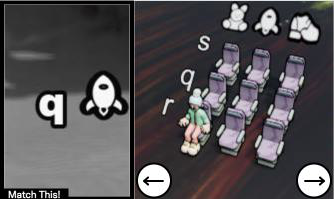
Task: seats
Answer: no